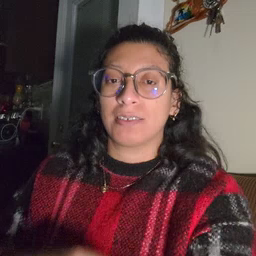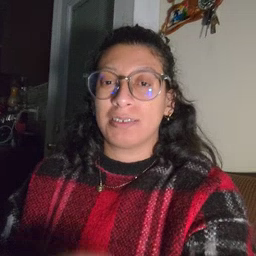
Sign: tooth